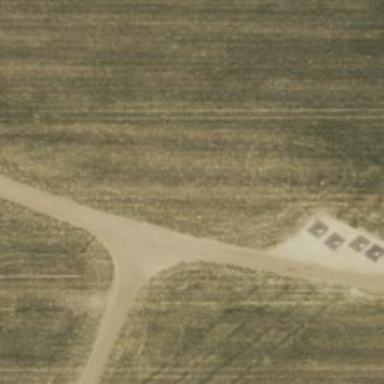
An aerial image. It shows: Road designated for service vehicles specifically for accessing wind farm.